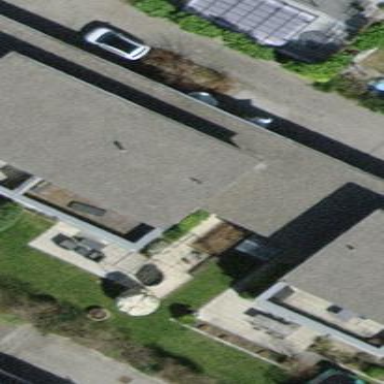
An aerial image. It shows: Garage.